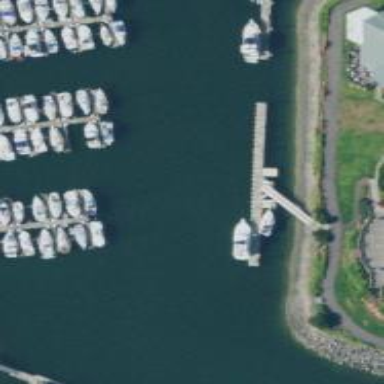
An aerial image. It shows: Man-made pier.